Question: I have a scroll view that shows a number of custom views.
In that custom view I use my own class so I can use the drawRect method to draw a line at the bottom of the view.
'''
@interface MyListItemView : NSView
'''
Here is my implementation of drawRect
'''
@implementation MyListItemView
-(void)drawRect:(NSRect)rect
{
[NSGraphicsContext saveGraphicsState];
NSBezierPath * path;
path = [NSBezierPath bezierPath];
[path moveToPoint: rect.origin];
[path lineToPoint: NSMakePoint(rect.size.width, 0)];
[path setLineWidth:1];
[[NSColor grayColor] set];
[path stroke];
[NSGraphicsContext restoreGraphicsState];
}
@end
'''
This draws the line as expected, but when I scroll the container I get artifacts appearing, like shown on the right hand side of the image below:

I tried saving and restoring the graphics context, but this made no difference and it doesn't look like that code is required. What am I missing?
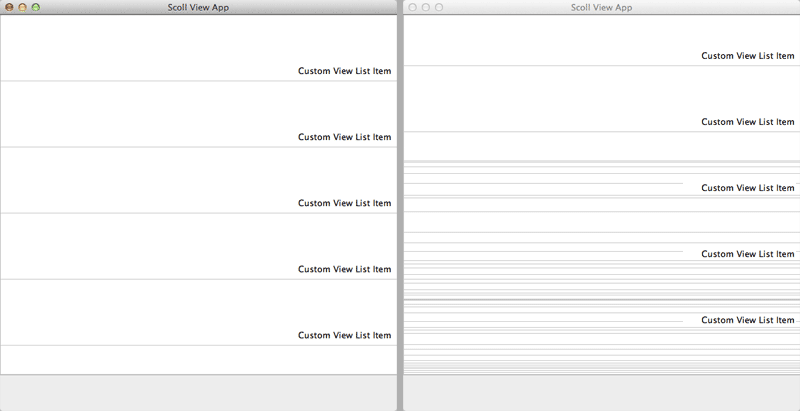
Answer: Inspiration hit me while on a walk.
I'm drawing a line on the very edge of my view. It looks like some of that is getting drawn just outside the view (possibly due to anti aliasing) and isn't getting cleaned up properly.
All I needed to do was move my line up by half a pixel, changing my line code to this:
'''
[path moveToPoint: NSMakePoint(0, 0.5)];
[path lineToPoint: NSMakePoint(rect.size.width, 0.5)];
'''